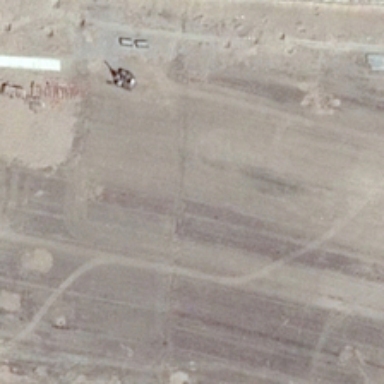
It is a piece of bareland .